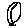
Label: moon